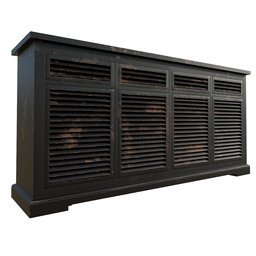
Label: furniture